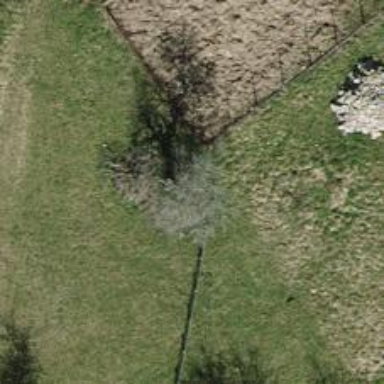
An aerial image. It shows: Garden adorned with trees.